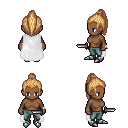
a pixel art fantasy rpg character, female body template, human, dark skin, white cape, teal pants, light blonde long topknot hairstyle, bracelets, metal boots, dagger, four views (front, back, left, right), 2x2 character sprite sheet, small pixel art, hard edges, no anti-aliasing